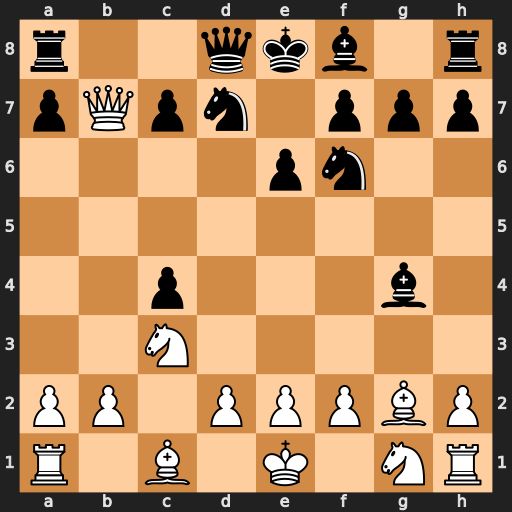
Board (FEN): r2qkb1r/pQpn1ppp/4pn2/8/2p3b1/2N5/PP1PPPBP/R1B1K1NR
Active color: w
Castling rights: KQkq
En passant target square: -
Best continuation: Qxa8 Qxa8 Bxa8